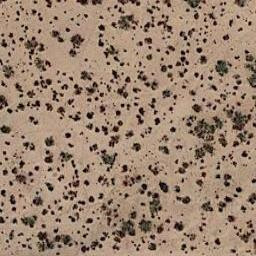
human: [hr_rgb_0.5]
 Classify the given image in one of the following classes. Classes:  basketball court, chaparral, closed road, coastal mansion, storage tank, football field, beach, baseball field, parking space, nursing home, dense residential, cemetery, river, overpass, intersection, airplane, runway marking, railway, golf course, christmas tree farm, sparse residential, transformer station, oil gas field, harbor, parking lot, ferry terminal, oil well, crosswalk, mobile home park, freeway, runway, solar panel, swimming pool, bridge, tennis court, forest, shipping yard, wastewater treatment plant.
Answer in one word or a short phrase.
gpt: chaparral